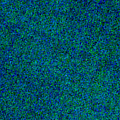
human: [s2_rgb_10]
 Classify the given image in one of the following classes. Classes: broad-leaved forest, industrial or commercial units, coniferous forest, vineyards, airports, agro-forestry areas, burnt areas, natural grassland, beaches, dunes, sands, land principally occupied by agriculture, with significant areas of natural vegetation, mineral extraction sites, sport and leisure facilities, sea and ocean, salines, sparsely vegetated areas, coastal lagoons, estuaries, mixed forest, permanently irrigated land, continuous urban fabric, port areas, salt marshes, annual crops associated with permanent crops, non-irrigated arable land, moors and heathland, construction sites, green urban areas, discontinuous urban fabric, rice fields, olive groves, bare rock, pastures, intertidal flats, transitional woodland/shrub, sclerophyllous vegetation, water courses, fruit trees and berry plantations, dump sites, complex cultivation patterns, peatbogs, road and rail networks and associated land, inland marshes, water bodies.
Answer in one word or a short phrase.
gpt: sea and ocean